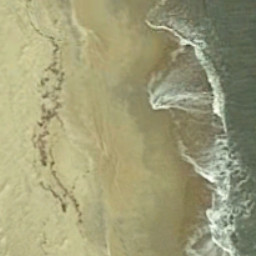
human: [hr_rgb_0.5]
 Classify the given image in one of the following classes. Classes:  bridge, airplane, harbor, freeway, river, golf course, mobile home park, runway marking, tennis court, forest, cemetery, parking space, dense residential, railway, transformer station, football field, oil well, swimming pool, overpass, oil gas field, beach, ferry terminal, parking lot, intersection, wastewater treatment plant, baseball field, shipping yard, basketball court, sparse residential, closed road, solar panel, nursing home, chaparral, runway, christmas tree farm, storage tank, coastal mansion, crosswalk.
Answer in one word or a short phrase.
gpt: beach